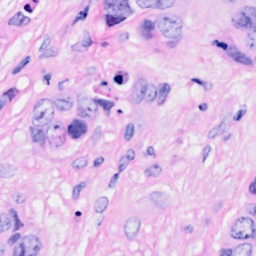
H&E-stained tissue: Breast